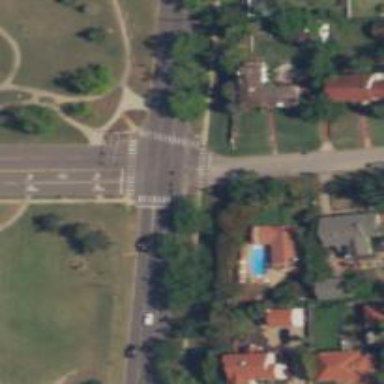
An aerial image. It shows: Zebra crossing on the road.